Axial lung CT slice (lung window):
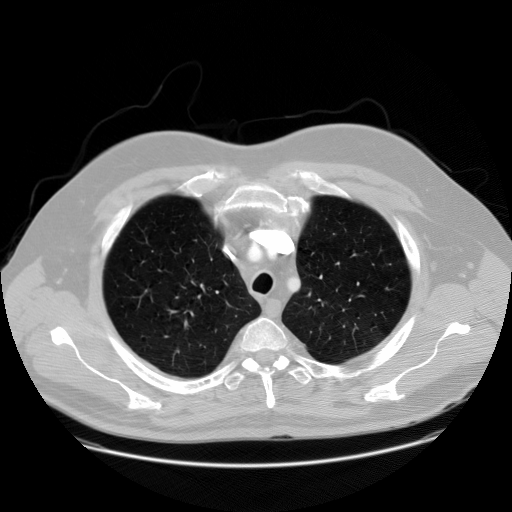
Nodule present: no